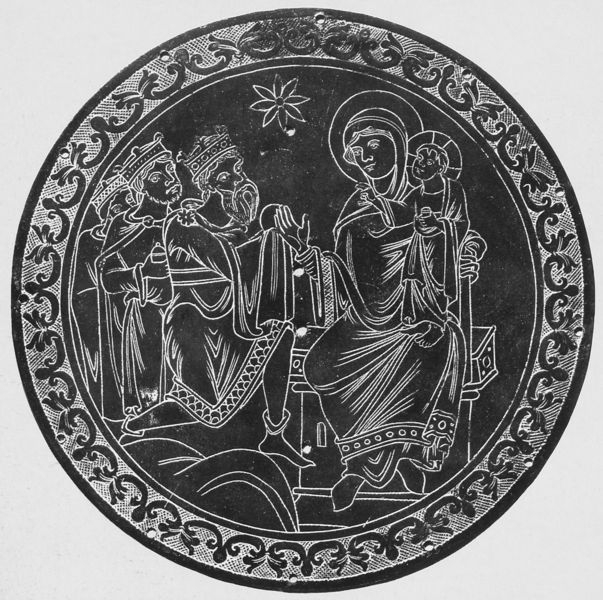
Titel: Barbarossaleuchter
Institution: Aachen, Domschatz
Schlagwörter: bart, bärte, drei, kind, krone, kreis, rund, relief, thron, ornamente, verzierung, knie, jungfrau, löcher, heiligenschein, nimbus, christus, jesus, kniend, heilige, maria, anbetung, aureole, kronen, jesuskind, geschenke, heilige drei könige